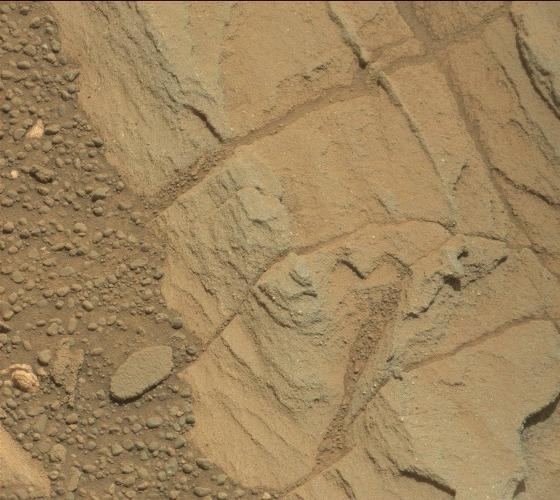
Terrain classes present: Bedrock, Gravel / Sand / Soil, Rock, Shadow